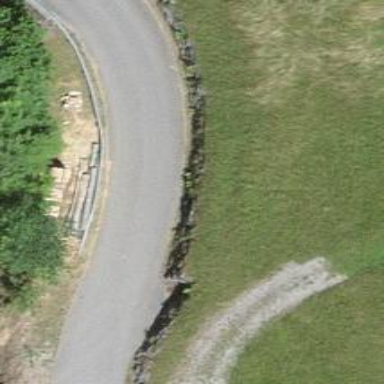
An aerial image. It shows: Well-maintained track road with grade 1 tracktype.